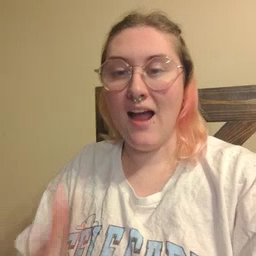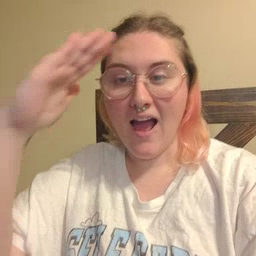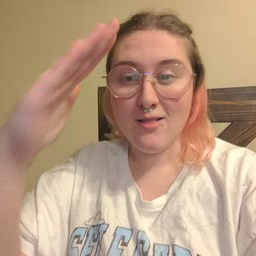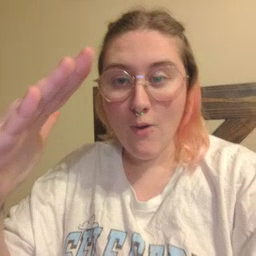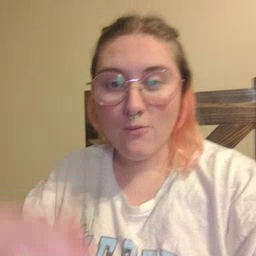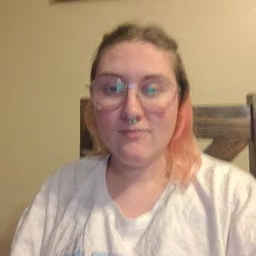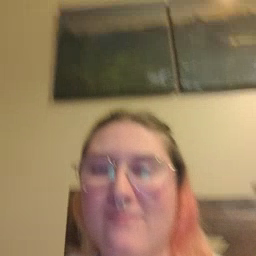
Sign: hello